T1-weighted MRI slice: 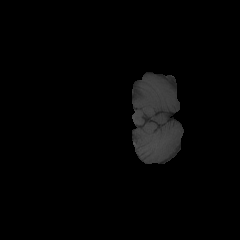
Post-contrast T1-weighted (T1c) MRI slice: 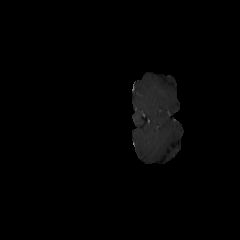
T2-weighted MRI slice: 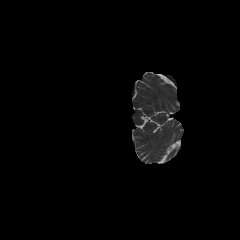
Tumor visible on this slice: no